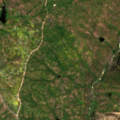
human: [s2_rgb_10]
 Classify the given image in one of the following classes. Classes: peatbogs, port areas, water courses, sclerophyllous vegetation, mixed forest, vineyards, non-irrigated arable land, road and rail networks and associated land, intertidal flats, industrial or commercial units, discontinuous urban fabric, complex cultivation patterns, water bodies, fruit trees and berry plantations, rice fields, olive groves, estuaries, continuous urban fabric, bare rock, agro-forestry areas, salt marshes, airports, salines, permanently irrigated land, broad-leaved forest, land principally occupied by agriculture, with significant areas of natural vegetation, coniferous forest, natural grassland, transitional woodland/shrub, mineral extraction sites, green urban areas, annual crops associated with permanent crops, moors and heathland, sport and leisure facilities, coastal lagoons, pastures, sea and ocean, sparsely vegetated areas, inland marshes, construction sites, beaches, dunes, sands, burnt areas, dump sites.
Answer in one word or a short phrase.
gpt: olive groves, agro-forestry areas, broad-leaved forest